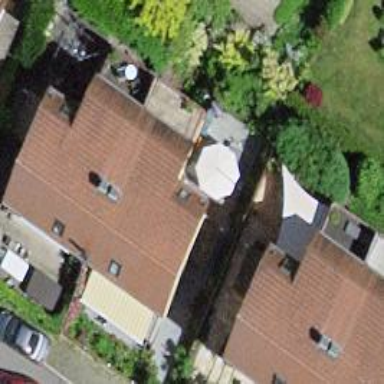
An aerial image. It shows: Semidetached house with gabled roof.